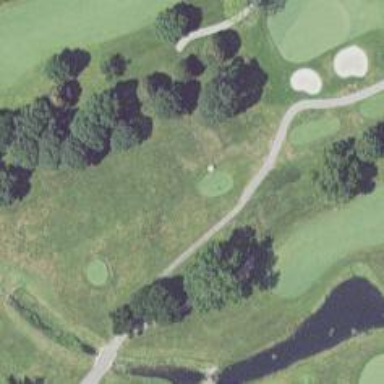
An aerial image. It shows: Service road used as golf cart path.